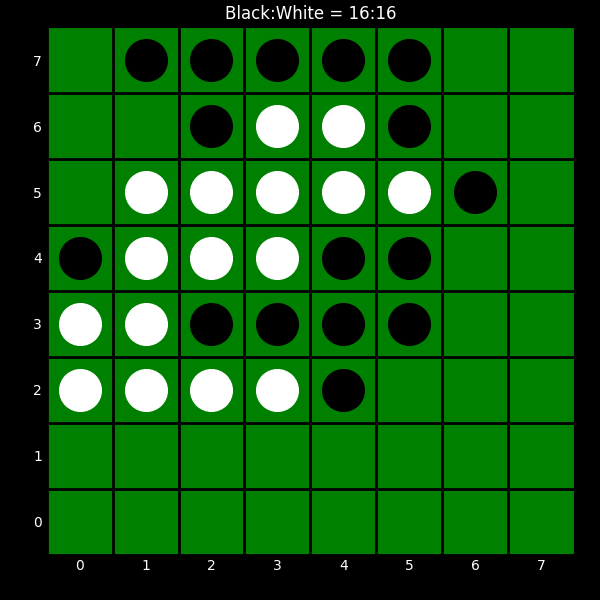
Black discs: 16
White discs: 16